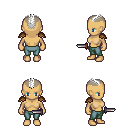
a pixel art fantasy rpg character, female body template, human, tanned skin, leather shoulder armor, teal pants, white short mohawk hairstyle, dagger, four views (front, back, left, right), 2x2 character sprite sheet, small pixel art, hard edges, no anti-aliasing